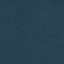
Land use / land cover class: Forest